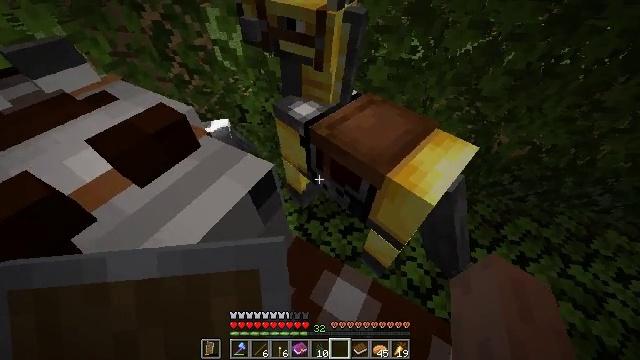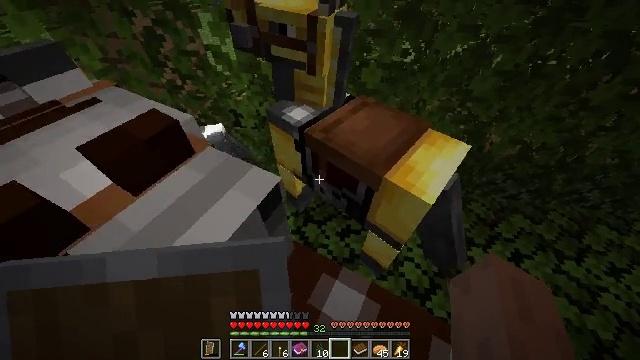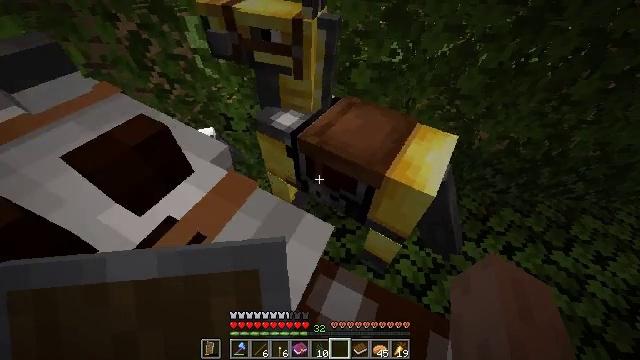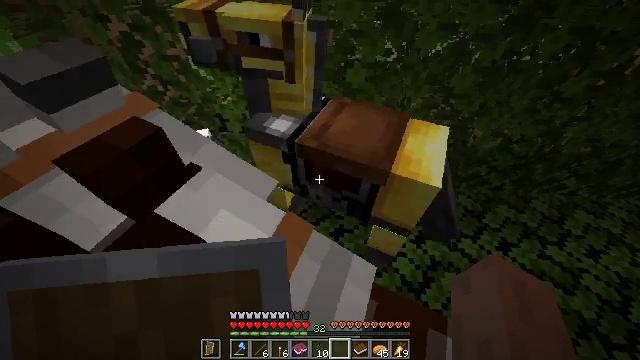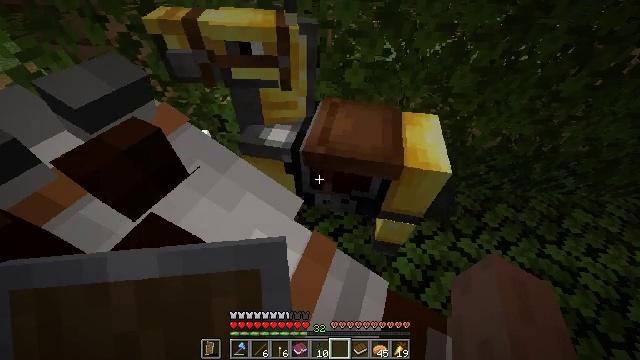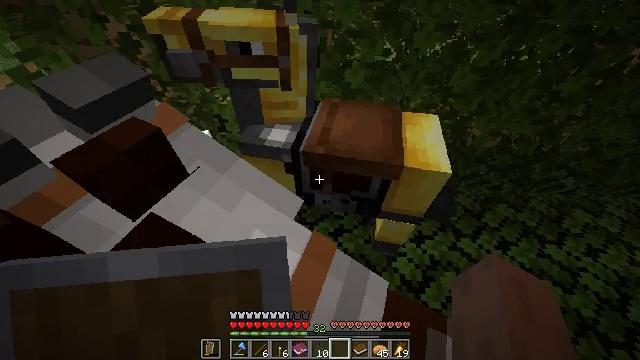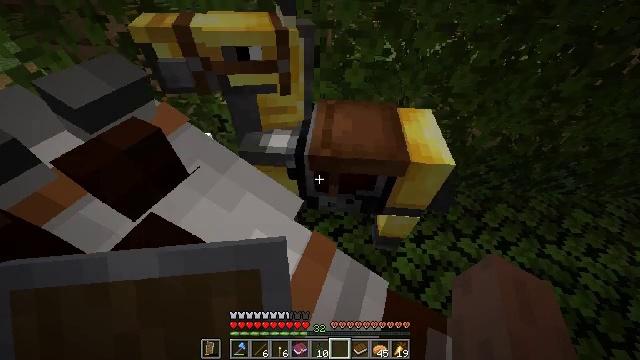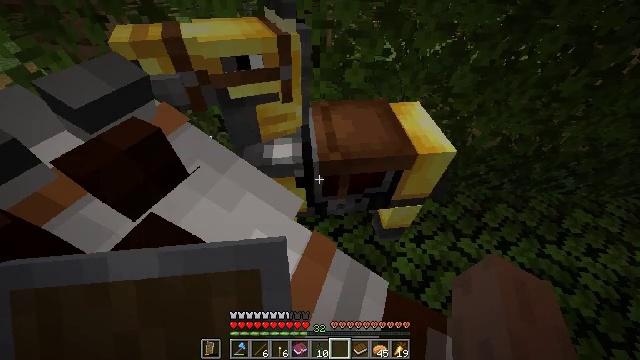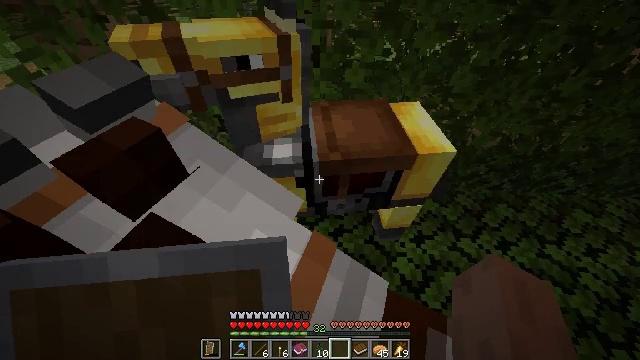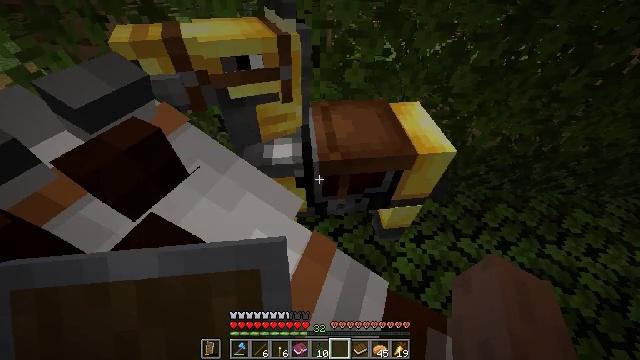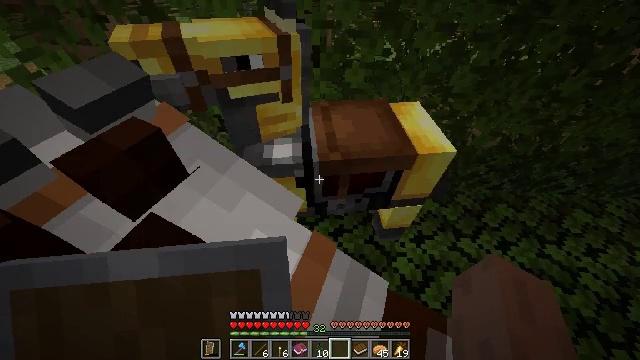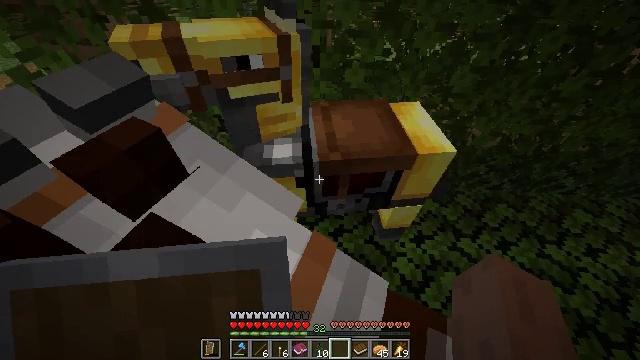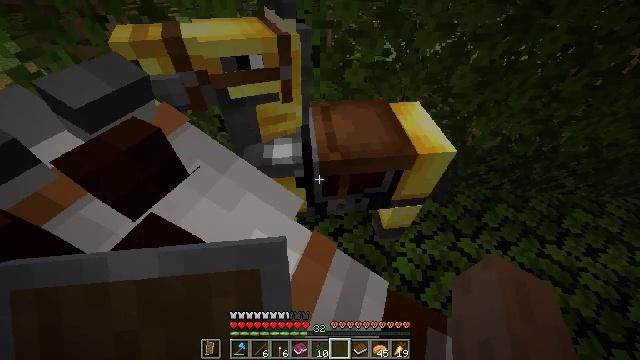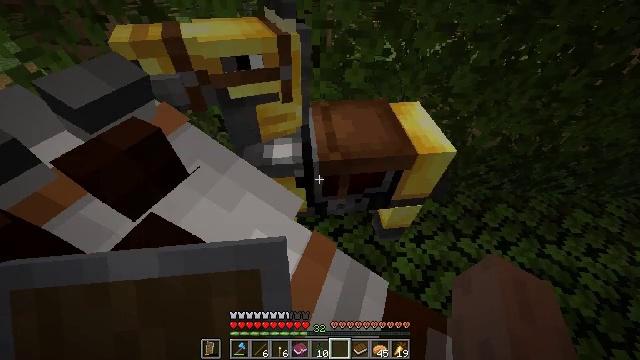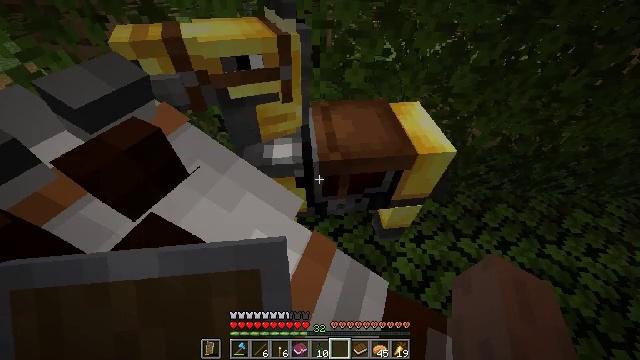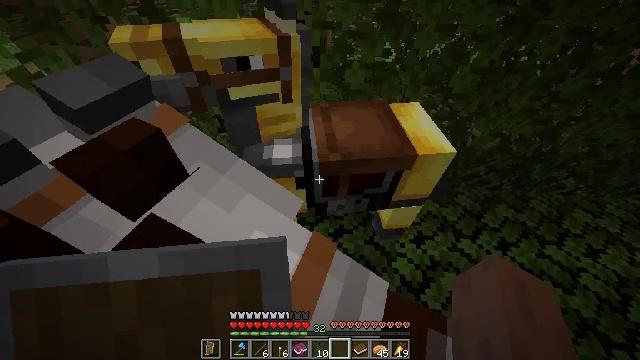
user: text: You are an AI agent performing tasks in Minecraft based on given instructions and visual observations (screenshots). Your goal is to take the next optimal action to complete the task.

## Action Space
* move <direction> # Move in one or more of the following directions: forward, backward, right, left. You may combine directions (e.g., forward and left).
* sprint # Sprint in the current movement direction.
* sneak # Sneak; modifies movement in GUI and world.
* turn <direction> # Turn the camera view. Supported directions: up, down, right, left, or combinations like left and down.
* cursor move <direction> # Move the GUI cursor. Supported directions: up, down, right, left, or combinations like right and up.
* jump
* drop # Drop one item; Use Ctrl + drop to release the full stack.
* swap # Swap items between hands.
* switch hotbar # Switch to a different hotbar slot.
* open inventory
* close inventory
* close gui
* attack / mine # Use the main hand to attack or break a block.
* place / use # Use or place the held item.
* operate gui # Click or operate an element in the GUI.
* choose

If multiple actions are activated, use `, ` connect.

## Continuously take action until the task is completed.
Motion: motion action
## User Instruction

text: Drop a suspicious stew.
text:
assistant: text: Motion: move forward and move right, sprint, turn right
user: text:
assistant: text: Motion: move forward and move right, sprint, turn right, jump
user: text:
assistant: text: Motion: move forward and move right, sprint, jump
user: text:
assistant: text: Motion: move forward and move right, sprint, jump
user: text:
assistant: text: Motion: move forward and move right, sprint, jump
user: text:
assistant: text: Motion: move forward and move right, sprint, jump
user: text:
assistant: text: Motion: move forward and move right, sprint, jump
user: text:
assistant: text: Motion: move forward and move right, sprint, jump
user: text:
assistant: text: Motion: move forward and move right, sprint
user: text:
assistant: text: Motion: move forward and move right, sprint
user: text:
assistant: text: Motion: move forward and move right, sprint, jump
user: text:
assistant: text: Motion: move forward and move right, sprint, jump
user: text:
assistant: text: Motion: move forward and move right, sprint
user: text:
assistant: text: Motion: move forward and move right, sprint
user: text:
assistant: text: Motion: move forward and move right, sprint, jump
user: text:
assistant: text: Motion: move forward and move right, sprint, turn left and up, jump
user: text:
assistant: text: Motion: move forward and move right, sprint, turn left and up
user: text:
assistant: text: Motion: move forward and move right, sprint, turn left
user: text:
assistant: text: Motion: move forward and move right, sprint, turn left and up, jump
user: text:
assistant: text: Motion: move forward and move right, sprint, turn left, jump
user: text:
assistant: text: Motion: move forward and move right, sprint, turn left
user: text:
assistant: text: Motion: move forward and move right, sprint, turn left and up
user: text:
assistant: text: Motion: move forward and move right, sprint, turn left and up, jump
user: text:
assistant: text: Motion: move forward and move right, sprint, turn left and up, jump
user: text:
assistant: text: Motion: move forward and move right, sprint, turn left and up, jump
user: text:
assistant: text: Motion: move forward and move right, sprint, turn left and up
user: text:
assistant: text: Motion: move forward and move right, sprint, turn left and up
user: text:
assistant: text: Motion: move forward and move right, sprint, turn left and up, jump
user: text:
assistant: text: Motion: move forward and move right, sprint, turn left and up, jump
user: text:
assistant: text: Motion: move forward and move right, sprint, turn left and up